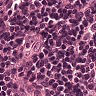
Metastatic tissue present: no